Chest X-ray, AP view. Patient: 54 years old, sex M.
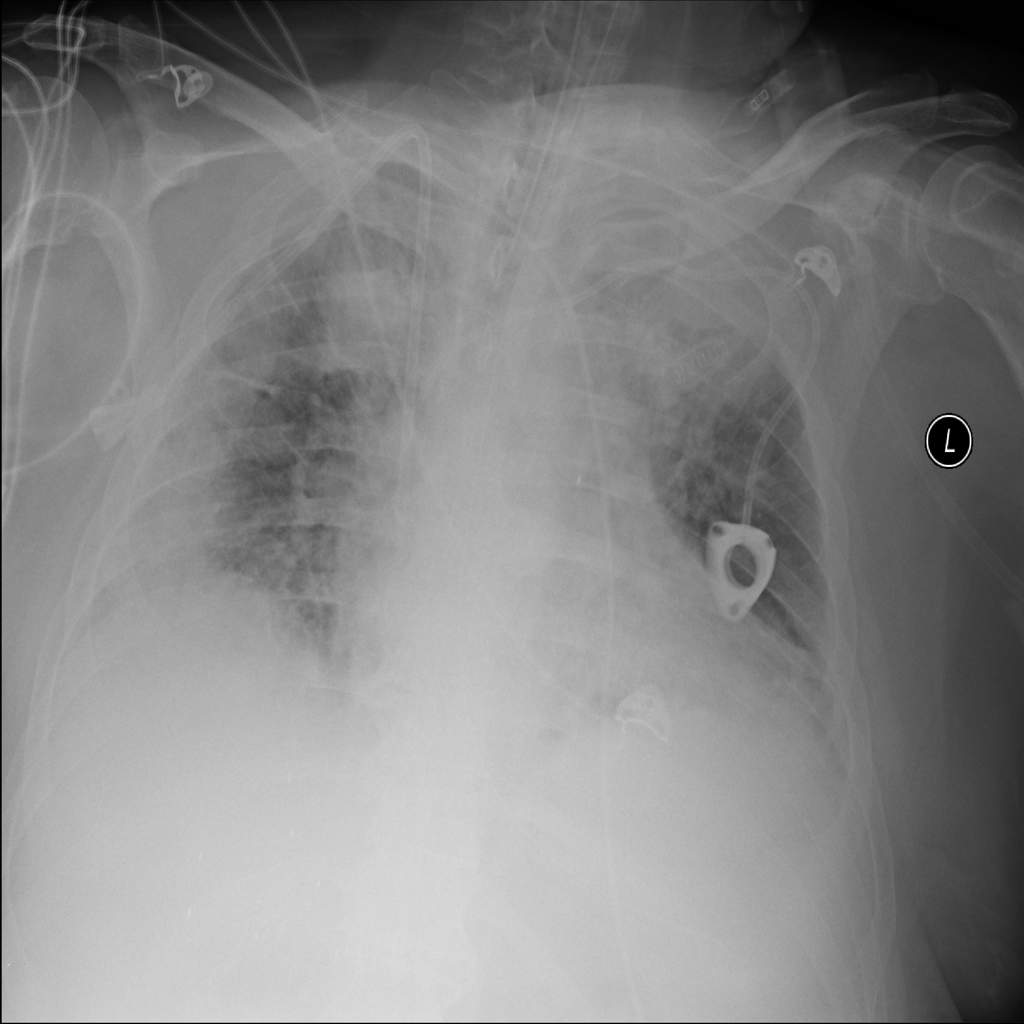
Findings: No Finding